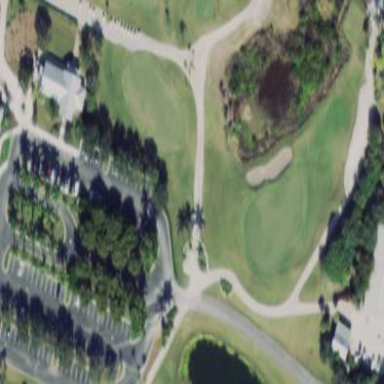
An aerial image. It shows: Rough area on grassy golf course.